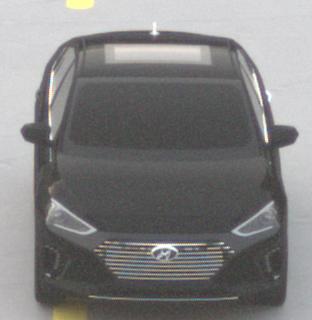
Make: Hyundai
Model: IONIQ Hybrid
Detailed model: IONIQ (AE) Hybrid
Model produced from: 2016/10
Model produced until: 2018/08
Doors: 5
Color: black
Road condition: dry road
Daytime: sunrise or sunset
Contrast: low contrast